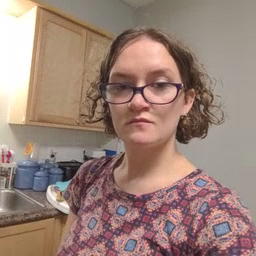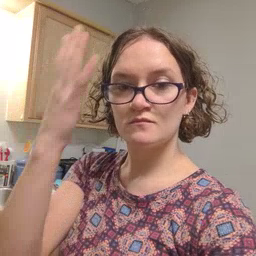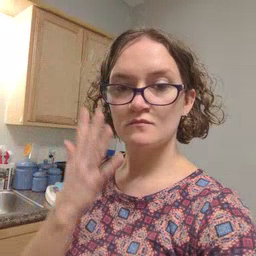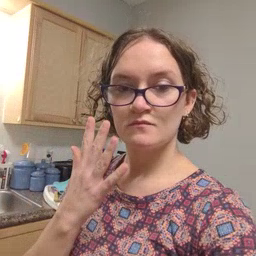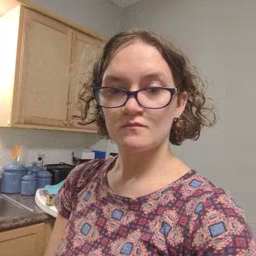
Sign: sad